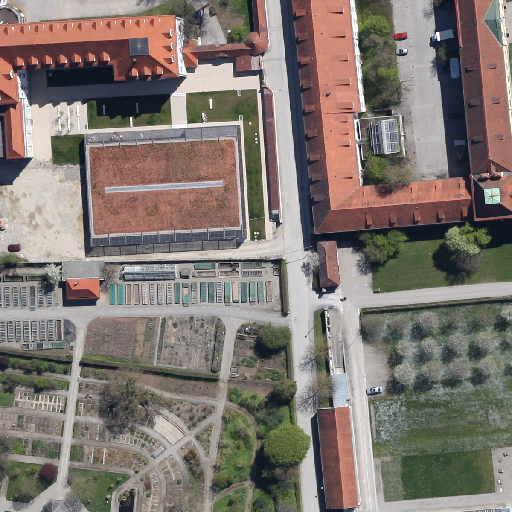
Referring expression: paved road along with tree